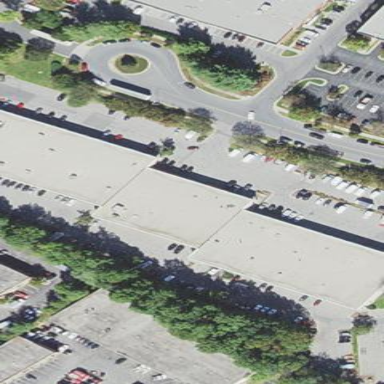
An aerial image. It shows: Commercial building.